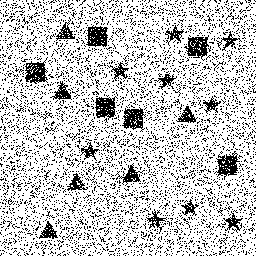
Squares: 6
Triangles: 6
Stars: 9
Total shapes: 21